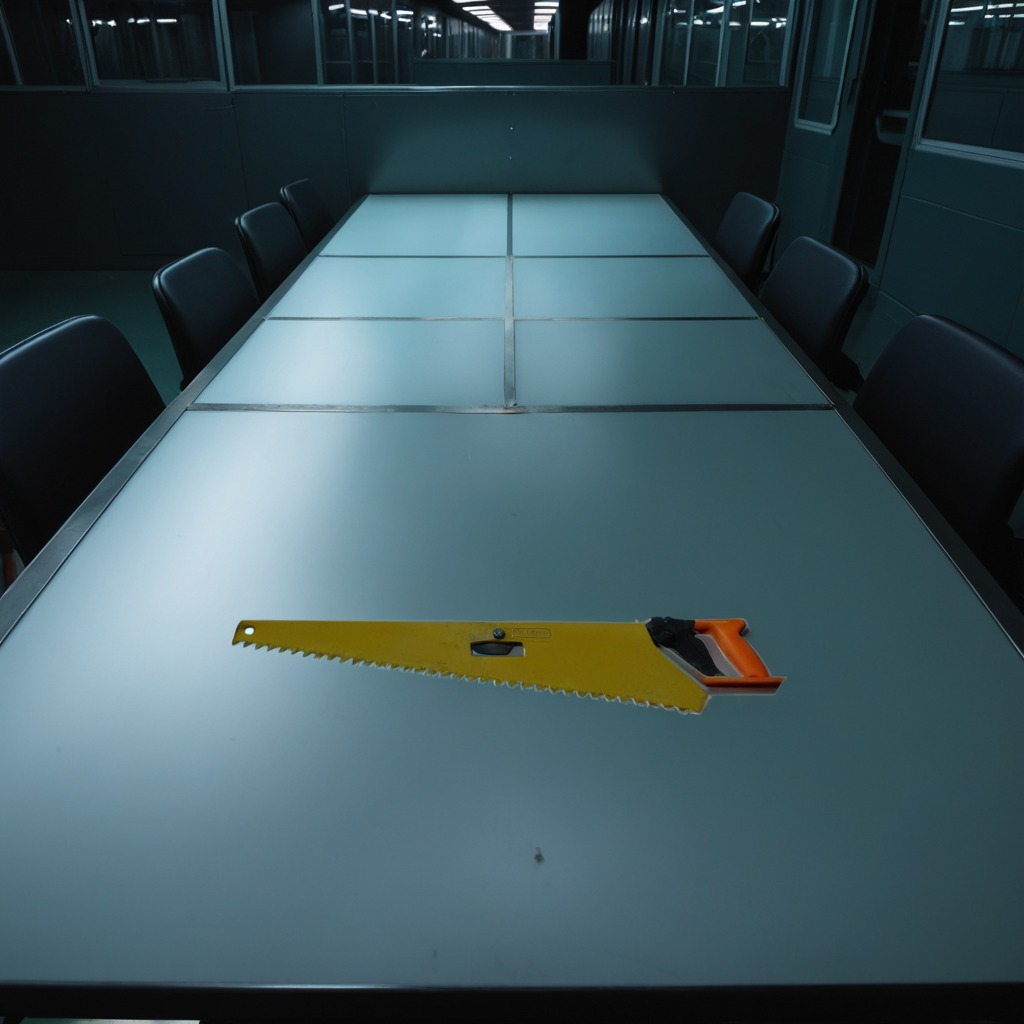
A handheld metal saw is lying on the clean empty table in a railway signal maintenance room lit by harsh overhead fluorescents.